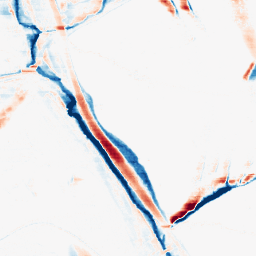
Category: morphological
Decomposition family: morphological_rect
Decomposition parameters: operation: average
width: 20
height: 3
Upsampling method: sinc_blackman
Upsampling parameters: scale: 8
kernel_size: 16
Upsampling scale: 8